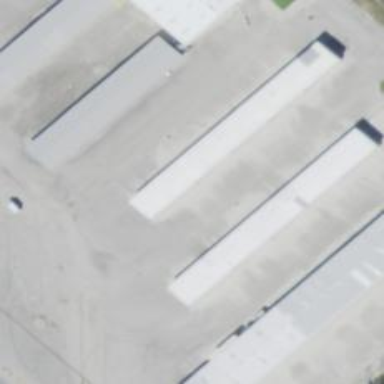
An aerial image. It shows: Hangar building at airport.